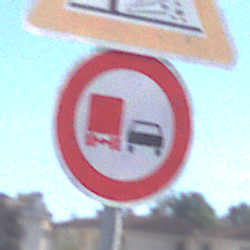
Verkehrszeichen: UeberholverbotKraftfahrzeuge
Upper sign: SplittSchotter
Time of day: MorningAfternoon
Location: Outdoor (Suburban)
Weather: PartlyCloudy
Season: NotSpecified
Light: Natural